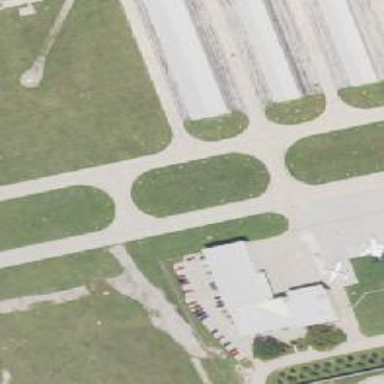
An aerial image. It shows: View of taxiway at the airport.